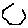
Label: hexagon